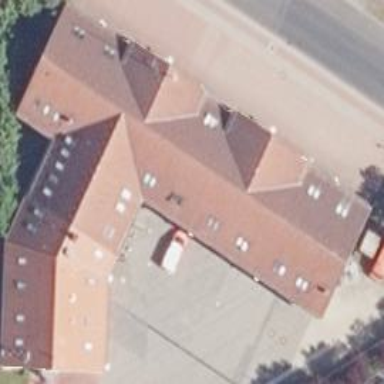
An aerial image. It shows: Fire station building.